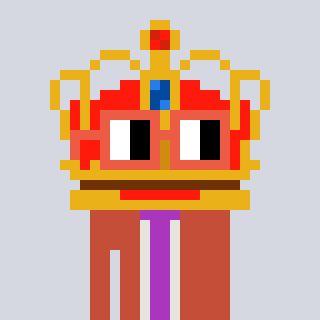
a pixel art character with square orange glasses, a crown-shaped head and a rust-colored body on a cool background